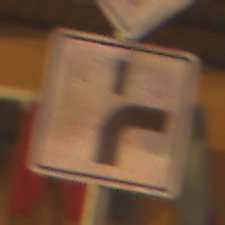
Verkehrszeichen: VerlaufVorfahrtsstrasse8
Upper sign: Vorfahrtsstrasse
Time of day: Night
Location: Outdoor (Urban)
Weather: Clear
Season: NotSpecified
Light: Artificial